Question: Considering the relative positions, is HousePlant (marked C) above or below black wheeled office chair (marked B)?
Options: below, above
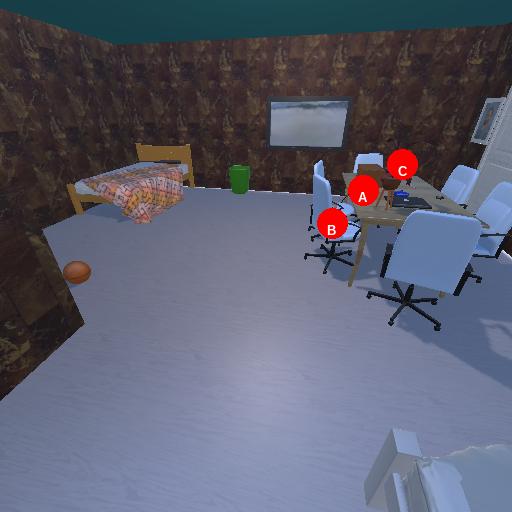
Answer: below